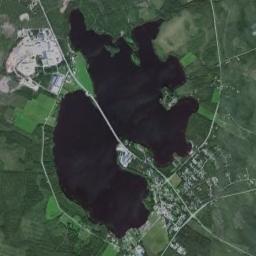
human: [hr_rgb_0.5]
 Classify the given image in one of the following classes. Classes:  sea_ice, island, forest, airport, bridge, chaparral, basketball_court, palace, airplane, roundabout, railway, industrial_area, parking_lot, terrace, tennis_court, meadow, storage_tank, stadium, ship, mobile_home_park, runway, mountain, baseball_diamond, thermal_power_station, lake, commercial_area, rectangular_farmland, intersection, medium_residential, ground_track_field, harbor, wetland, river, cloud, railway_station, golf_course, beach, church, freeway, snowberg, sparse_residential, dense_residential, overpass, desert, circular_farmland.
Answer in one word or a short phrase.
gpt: lake